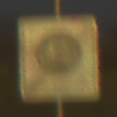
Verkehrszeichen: EndeFahrradstrasse
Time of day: SunriseSunset
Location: Outdoor (Nature)
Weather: Clear
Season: NotSpecified
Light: Natural